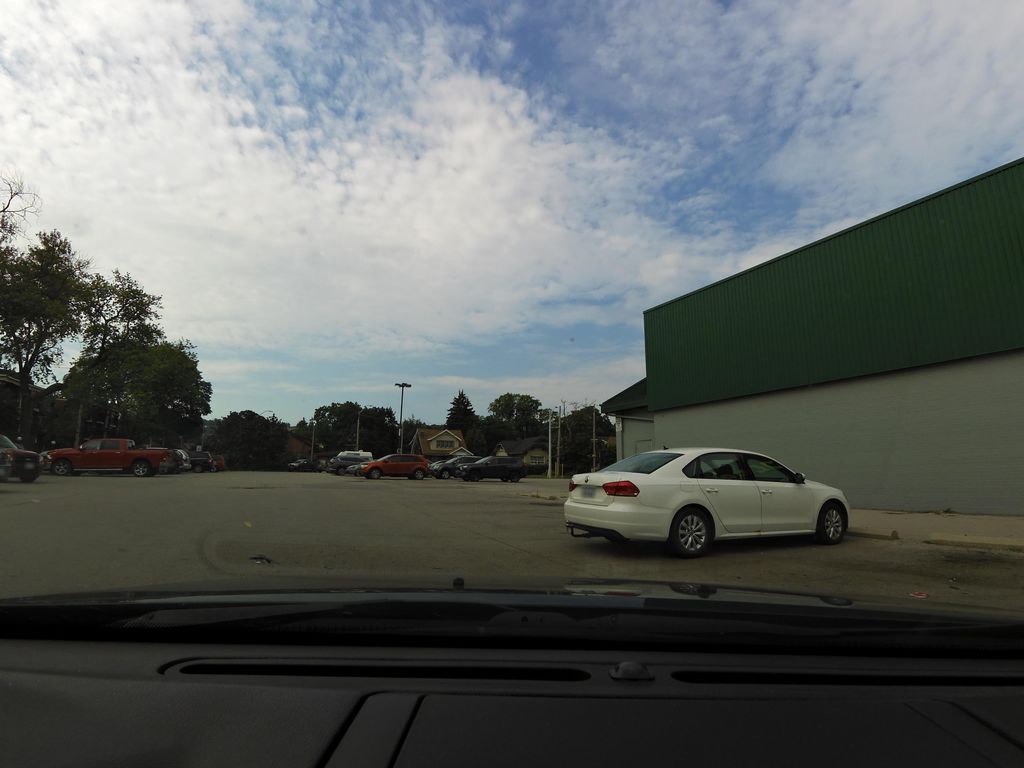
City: hamilton